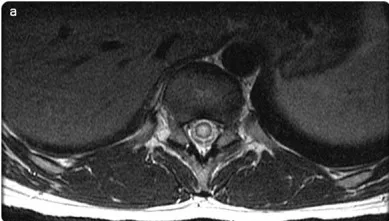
A; Initial axial T2 of the dorsolumbar spine shows intramedullary expansion with T2 hyperintensity.
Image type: radiology (mri)